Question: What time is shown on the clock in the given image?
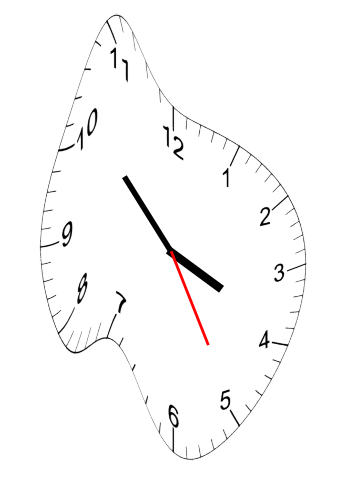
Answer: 03:52:25